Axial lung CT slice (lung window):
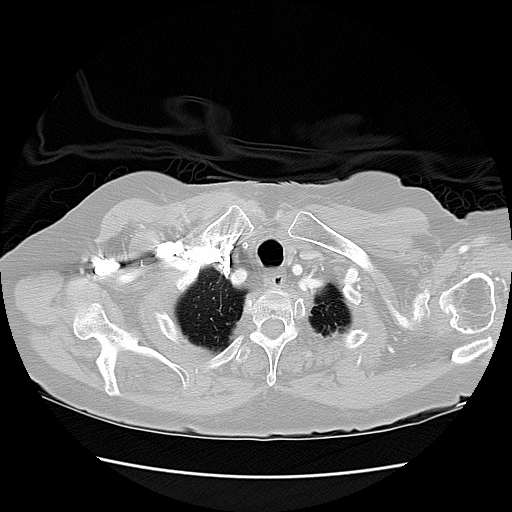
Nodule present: no